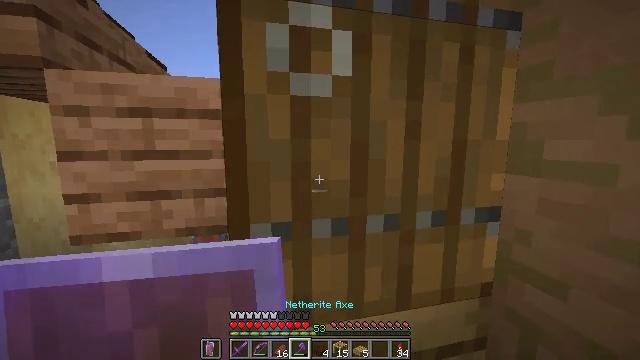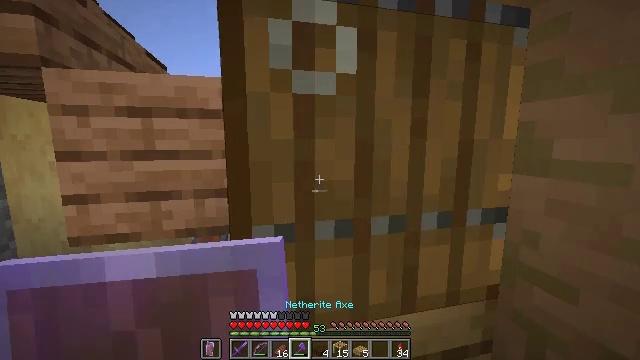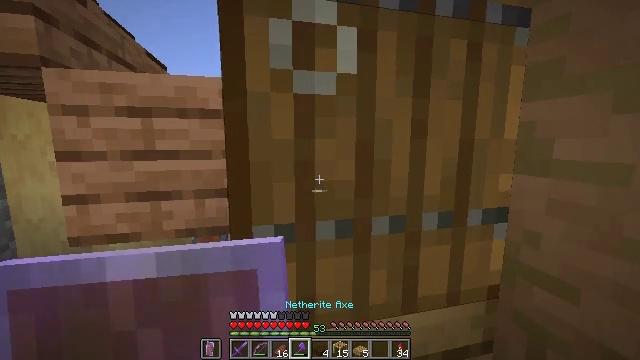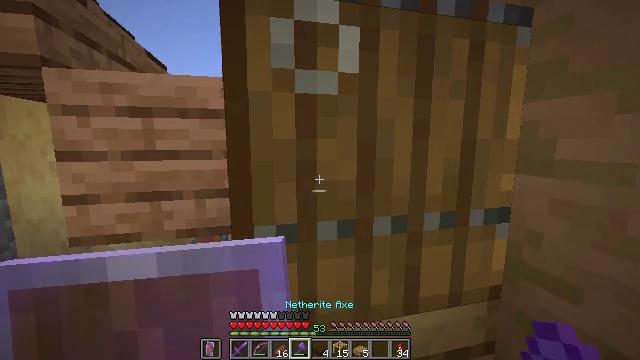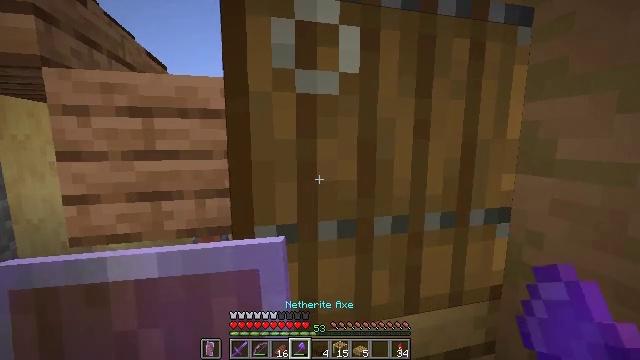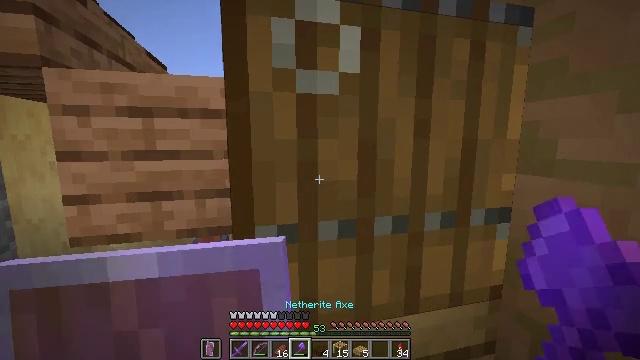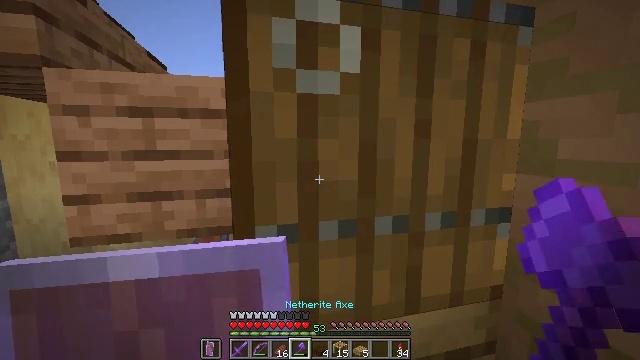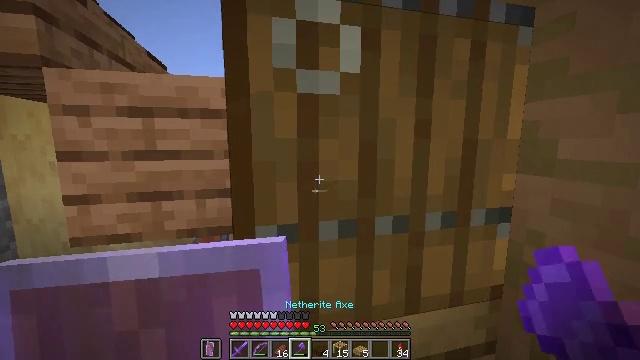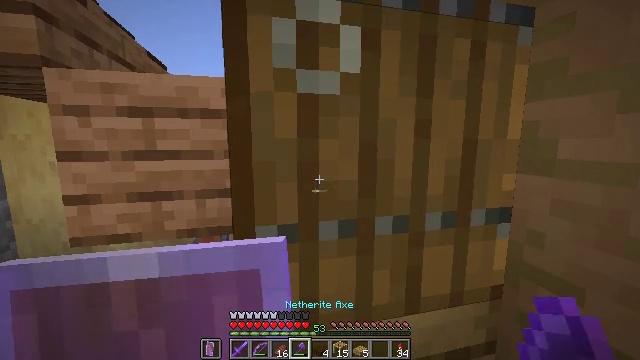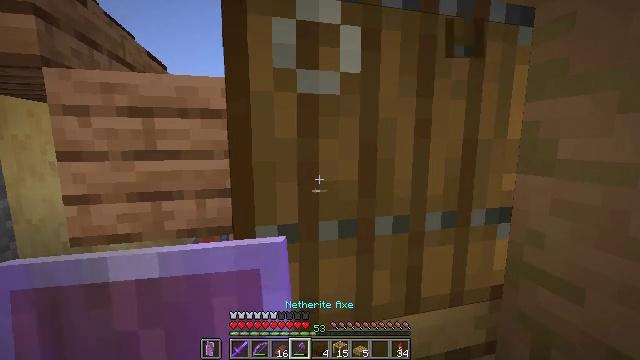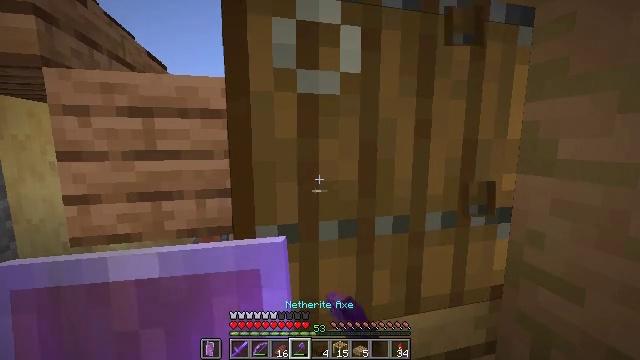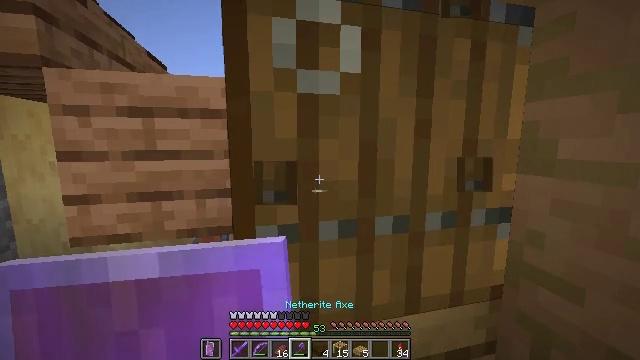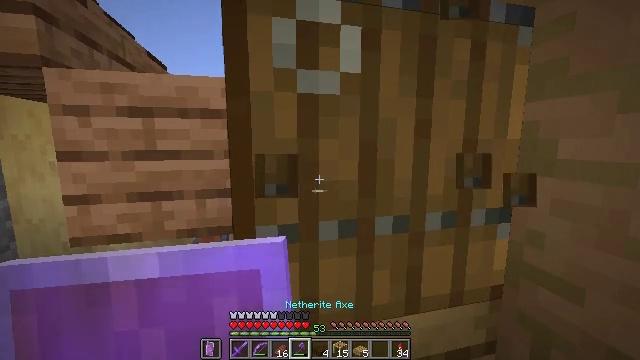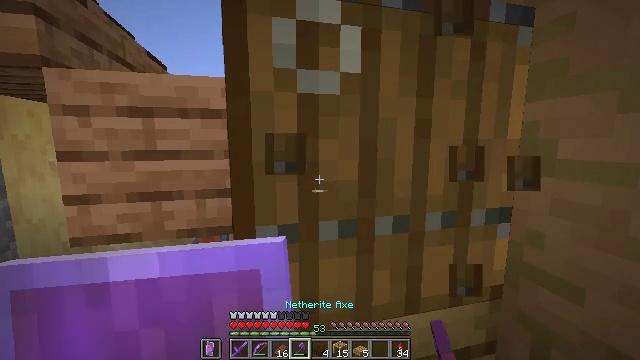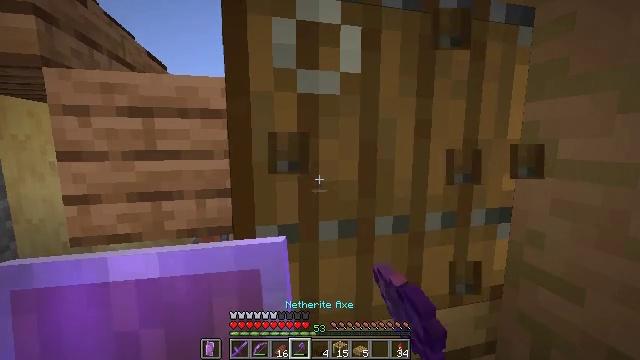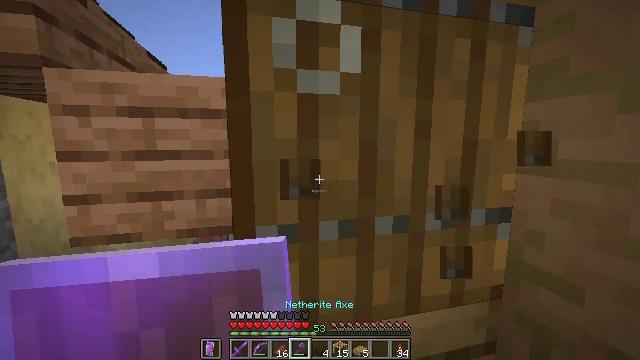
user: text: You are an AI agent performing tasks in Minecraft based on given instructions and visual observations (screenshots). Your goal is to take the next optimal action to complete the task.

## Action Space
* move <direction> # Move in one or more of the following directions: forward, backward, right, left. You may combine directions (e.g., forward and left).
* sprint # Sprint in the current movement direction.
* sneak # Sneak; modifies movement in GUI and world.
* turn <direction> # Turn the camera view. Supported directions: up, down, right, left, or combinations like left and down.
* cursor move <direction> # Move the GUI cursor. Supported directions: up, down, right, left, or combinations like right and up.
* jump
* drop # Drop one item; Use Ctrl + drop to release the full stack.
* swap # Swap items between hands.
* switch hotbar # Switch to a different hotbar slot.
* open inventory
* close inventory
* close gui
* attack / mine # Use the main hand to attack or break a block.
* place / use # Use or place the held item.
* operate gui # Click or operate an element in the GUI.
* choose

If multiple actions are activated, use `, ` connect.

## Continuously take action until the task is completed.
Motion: motion action
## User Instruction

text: Collect the spruce door for reuse.
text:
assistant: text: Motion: no_op
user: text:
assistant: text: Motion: no_op
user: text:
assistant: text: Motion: no_op
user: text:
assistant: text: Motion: no_op
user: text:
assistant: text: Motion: no_op
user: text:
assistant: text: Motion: no_op
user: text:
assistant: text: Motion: no_op
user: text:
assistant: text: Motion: no_op
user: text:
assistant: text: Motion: attack / mine
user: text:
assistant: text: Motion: attack / mine
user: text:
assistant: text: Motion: attack / mine
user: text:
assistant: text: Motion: attack / mine
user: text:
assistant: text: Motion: attack / mine
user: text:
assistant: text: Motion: no_op
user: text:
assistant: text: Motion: no_op
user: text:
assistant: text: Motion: no_op
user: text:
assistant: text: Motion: move forward
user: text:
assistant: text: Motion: move forward
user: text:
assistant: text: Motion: move forward
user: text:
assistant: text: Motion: move forward, attack / mine
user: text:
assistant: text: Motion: move forward, attack / mine
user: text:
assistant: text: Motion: move forward, attack / mine
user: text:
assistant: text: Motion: no_op
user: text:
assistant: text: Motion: no_op
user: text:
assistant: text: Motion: no_op
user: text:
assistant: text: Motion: no_op
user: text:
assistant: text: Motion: no_op